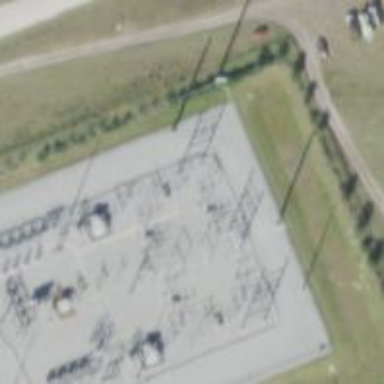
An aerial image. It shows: Switch used for power control.